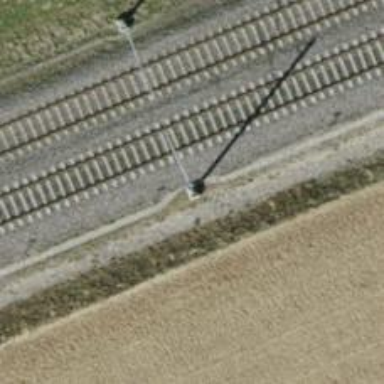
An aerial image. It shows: Catenary mast for power lines.